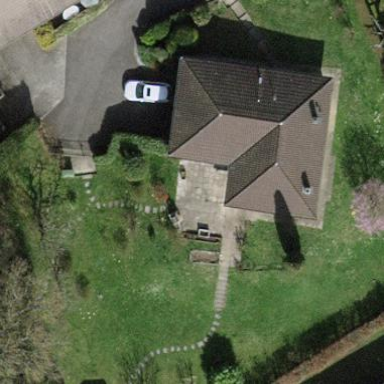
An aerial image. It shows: Garden enclosed by fence.